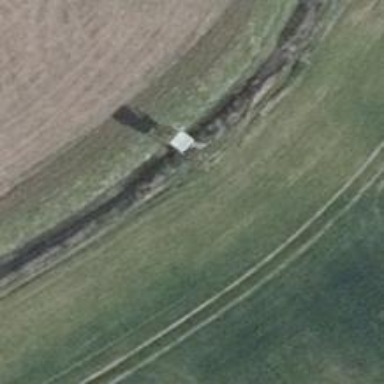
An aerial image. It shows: Hunting stand.